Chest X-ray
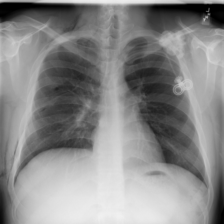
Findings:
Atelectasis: negative
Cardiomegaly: negative
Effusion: negative
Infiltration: negative
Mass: positive
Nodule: negative
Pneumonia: negative
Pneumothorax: negative
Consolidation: negative
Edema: negative
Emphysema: positive
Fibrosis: negative
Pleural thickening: negative
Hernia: negative